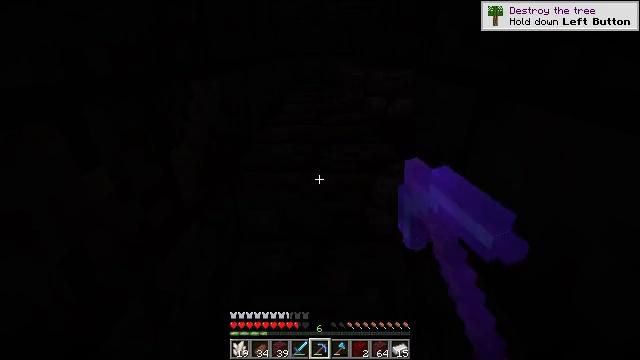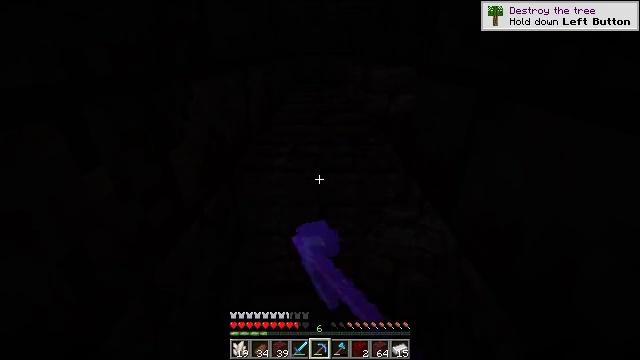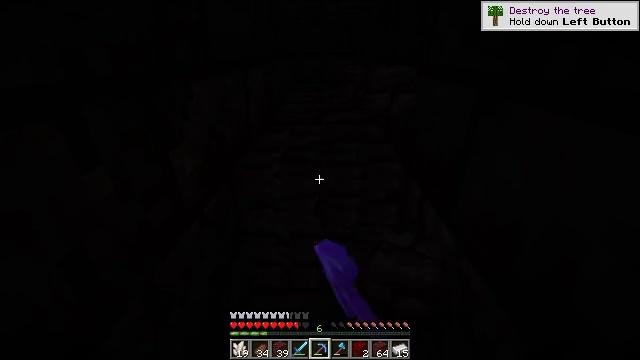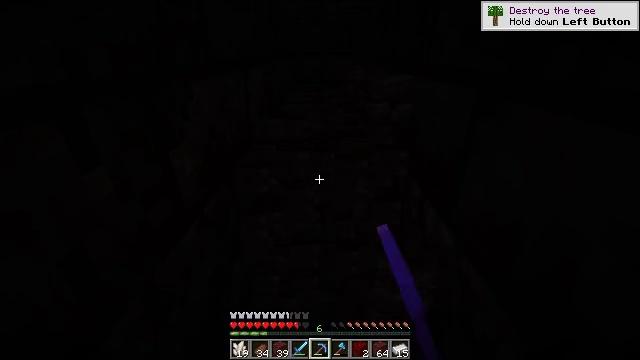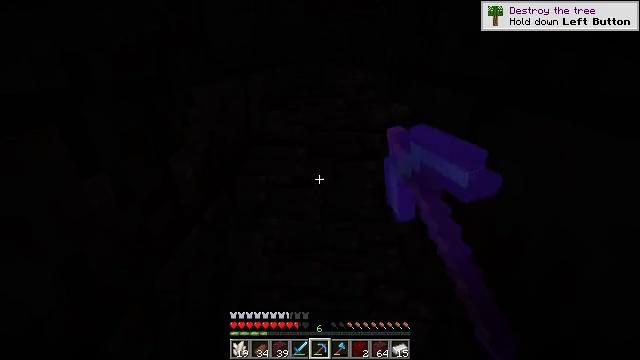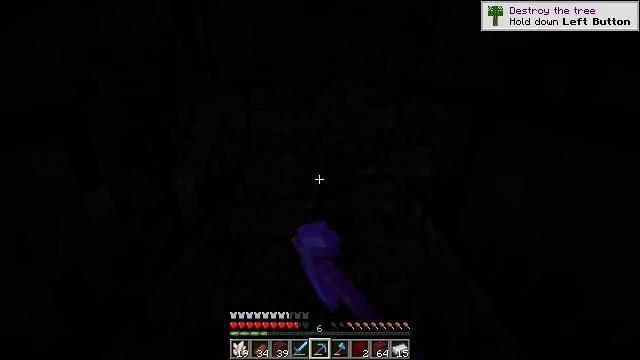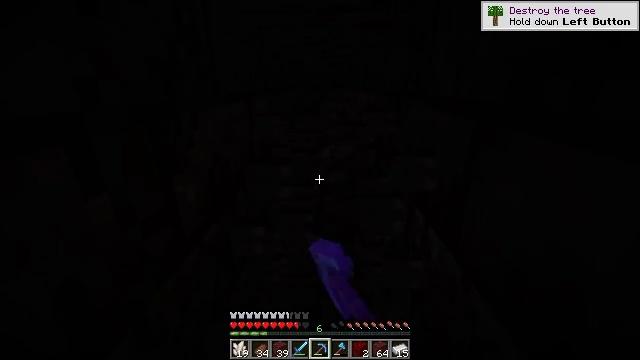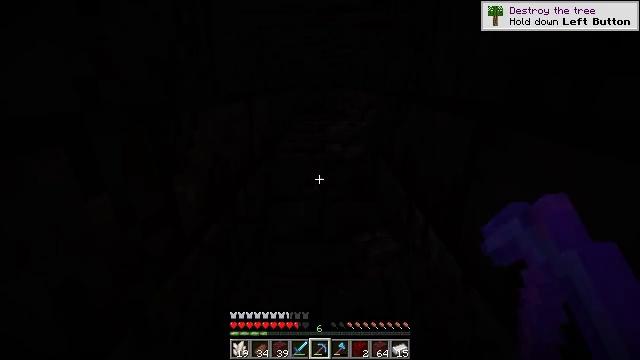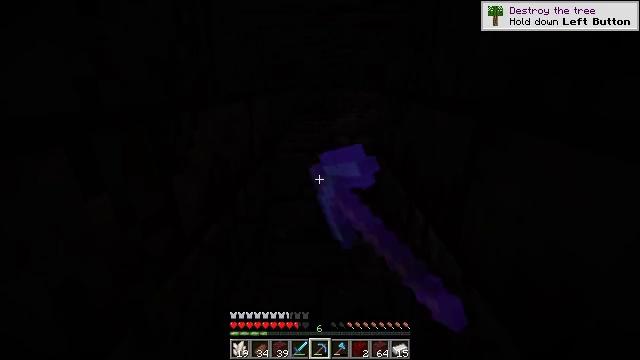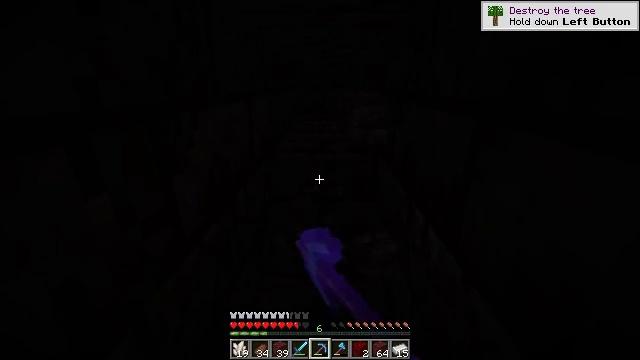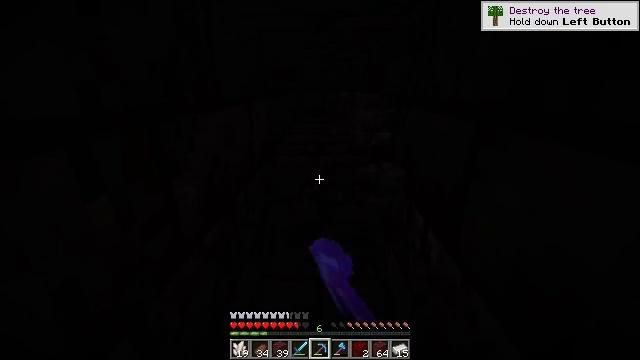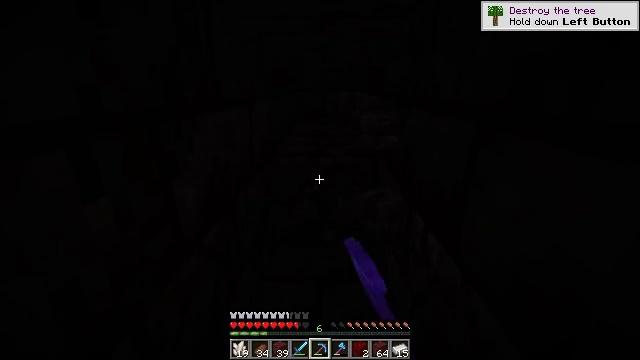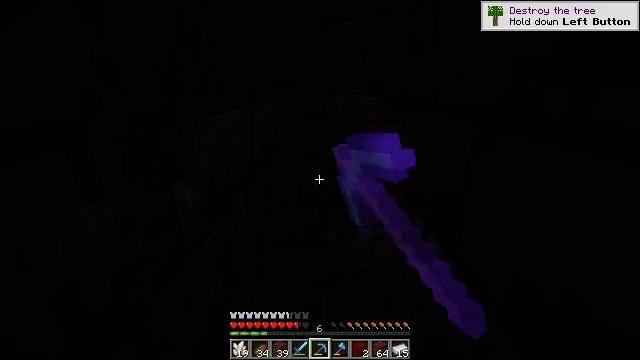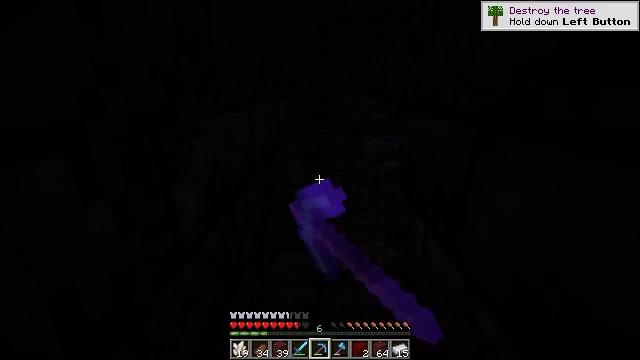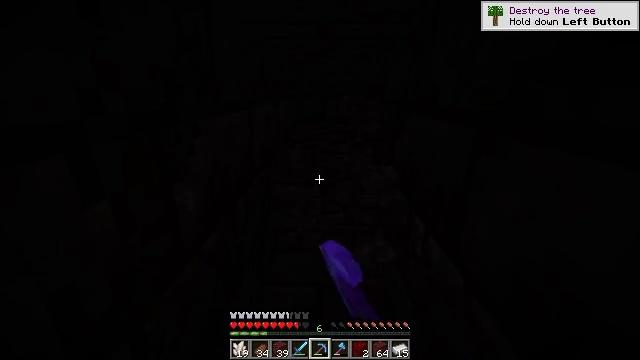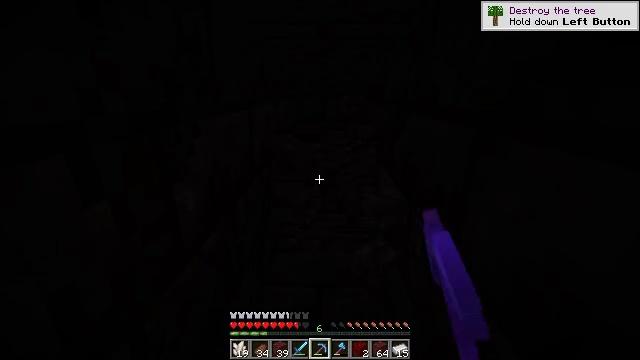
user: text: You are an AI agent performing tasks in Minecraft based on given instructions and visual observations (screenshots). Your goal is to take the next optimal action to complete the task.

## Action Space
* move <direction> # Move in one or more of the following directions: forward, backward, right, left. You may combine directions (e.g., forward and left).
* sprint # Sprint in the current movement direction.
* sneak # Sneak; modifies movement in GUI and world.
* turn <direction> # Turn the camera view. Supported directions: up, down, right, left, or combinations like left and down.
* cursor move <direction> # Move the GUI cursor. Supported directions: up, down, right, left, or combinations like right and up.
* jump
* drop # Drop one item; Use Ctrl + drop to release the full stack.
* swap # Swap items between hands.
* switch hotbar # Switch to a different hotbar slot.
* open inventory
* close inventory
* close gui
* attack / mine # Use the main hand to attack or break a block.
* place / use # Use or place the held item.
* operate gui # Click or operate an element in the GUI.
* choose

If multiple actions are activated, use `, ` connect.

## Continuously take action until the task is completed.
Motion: motion action
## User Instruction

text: Gather polished blackstone bricks.
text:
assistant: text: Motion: attack / mine
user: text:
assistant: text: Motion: attack / mine
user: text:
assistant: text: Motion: attack / mine
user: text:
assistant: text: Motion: turn up, attack / mine
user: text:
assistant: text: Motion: turn up, attack / mine
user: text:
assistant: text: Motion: turn up, attack / mine
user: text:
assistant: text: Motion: attack / mine
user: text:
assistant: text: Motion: attack / mine
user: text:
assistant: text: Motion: attack / mine
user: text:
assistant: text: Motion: attack / mine
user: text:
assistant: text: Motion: attack / mine
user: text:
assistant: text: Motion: attack / mine
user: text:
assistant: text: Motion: attack / mine
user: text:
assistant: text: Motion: attack / mine
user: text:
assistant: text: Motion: attack / mine
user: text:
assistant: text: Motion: attack / mine
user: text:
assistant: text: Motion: attack / mine
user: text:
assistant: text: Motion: attack / mine
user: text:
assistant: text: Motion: turn up, attack / mine
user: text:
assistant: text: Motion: attack / mine
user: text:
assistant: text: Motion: attack / mine
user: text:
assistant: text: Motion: attack / mine
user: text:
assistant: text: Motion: attack / mine
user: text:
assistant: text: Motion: attack / mine
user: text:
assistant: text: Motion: attack / mine
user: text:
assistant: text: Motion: attack / mine
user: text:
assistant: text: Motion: attack / mine
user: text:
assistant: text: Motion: attack / mine
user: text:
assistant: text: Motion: attack / mine
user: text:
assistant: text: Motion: attack / mine